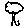
Label: tree